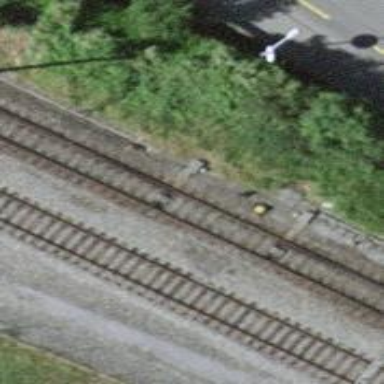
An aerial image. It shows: Railway switch.